Platform: macOS
Application: Arc Browser
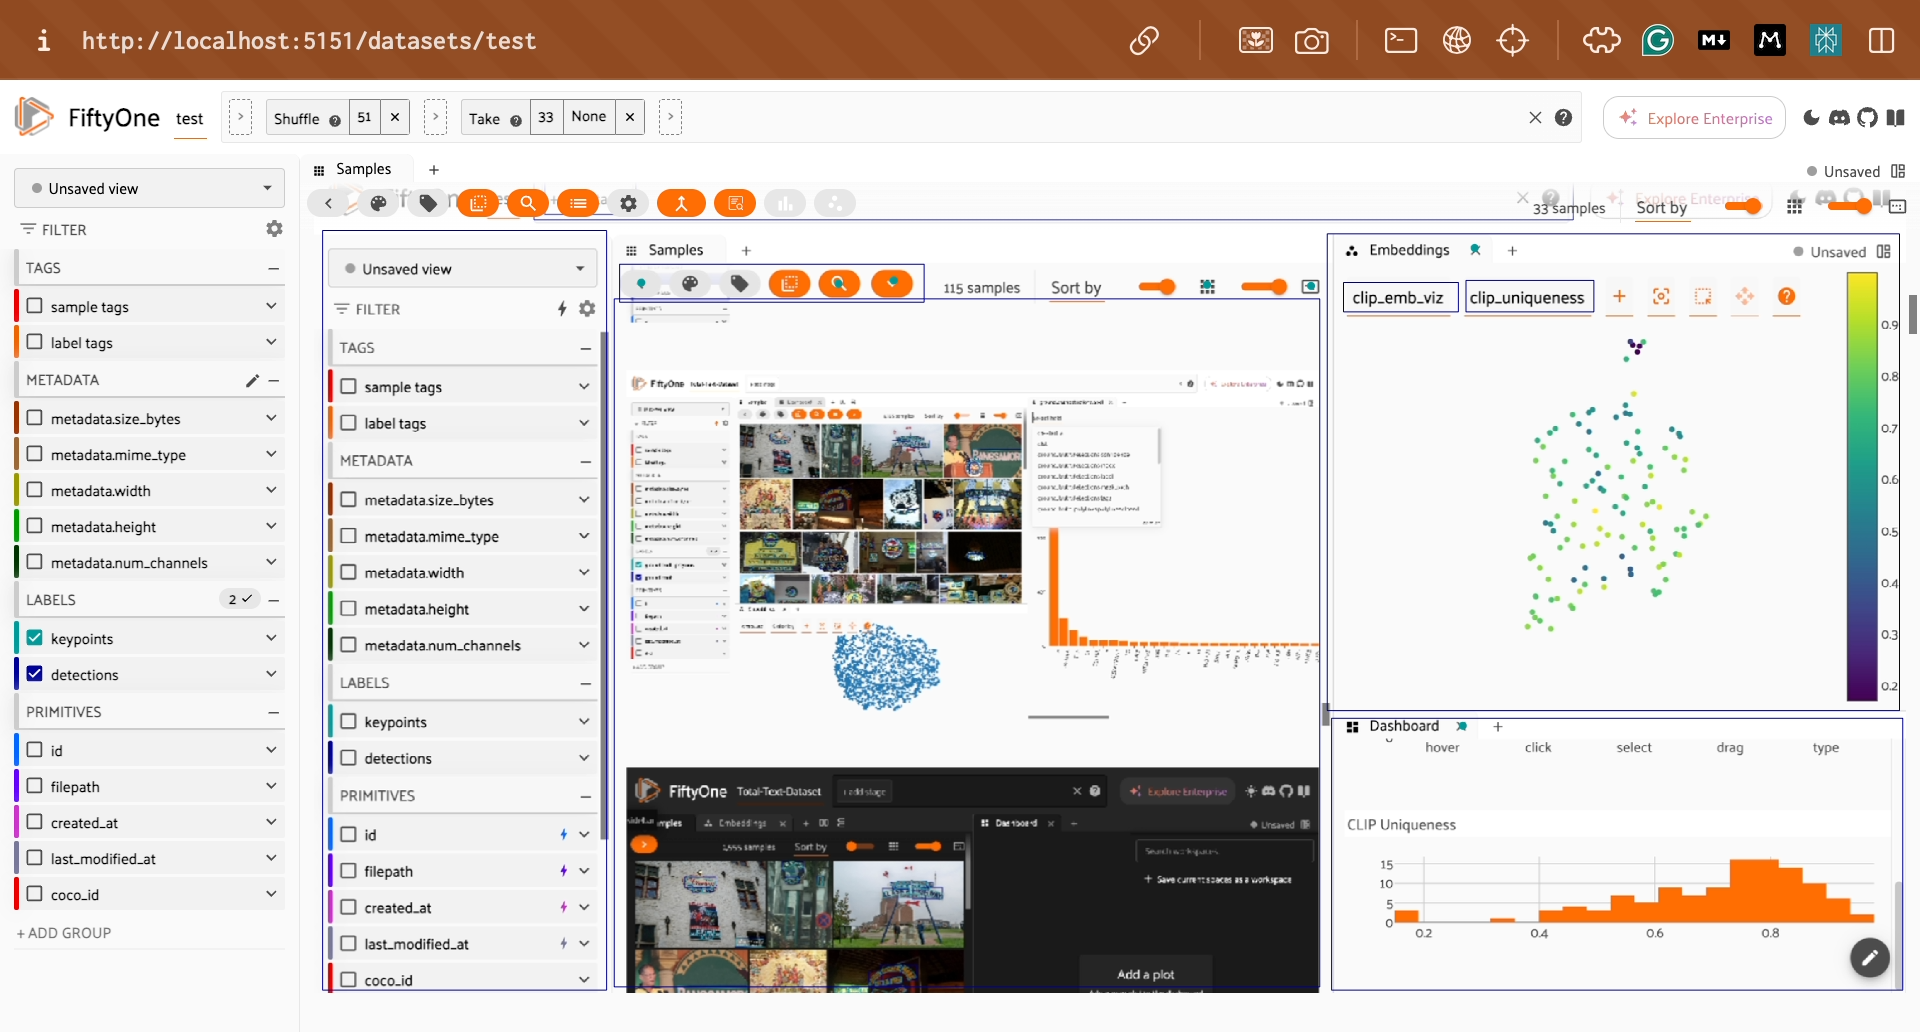
task_description: Locate the samples panel
action_type: hover
element_info: Menu Item
steps_since_start: 1